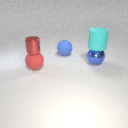
large red rubber sphere to the left of large blue metal sphere